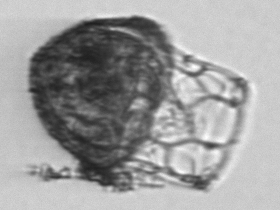
Label: Dictyocysta